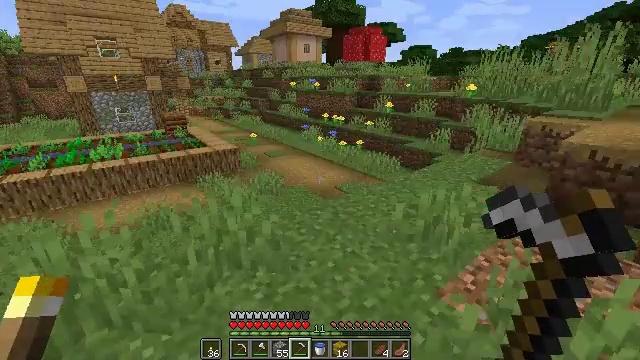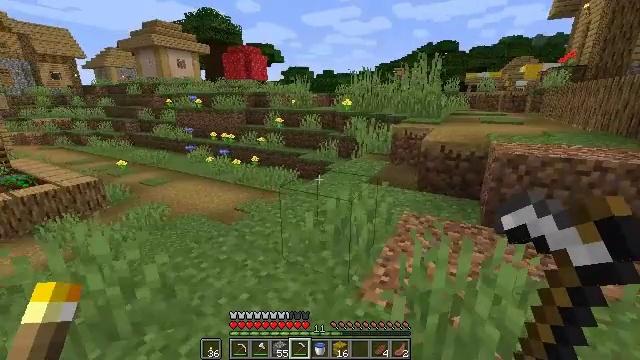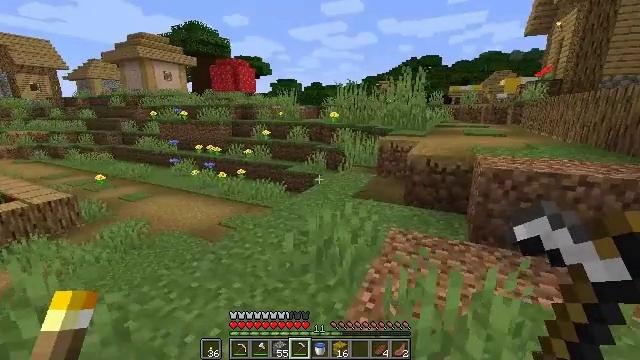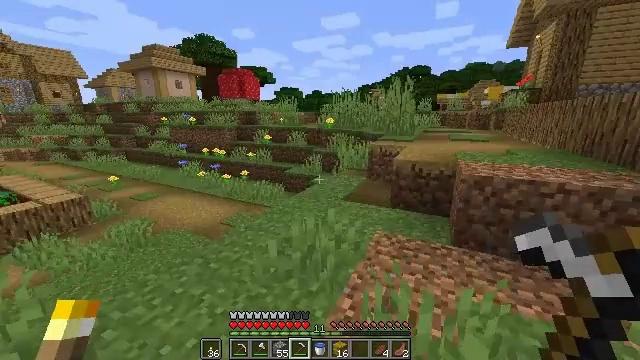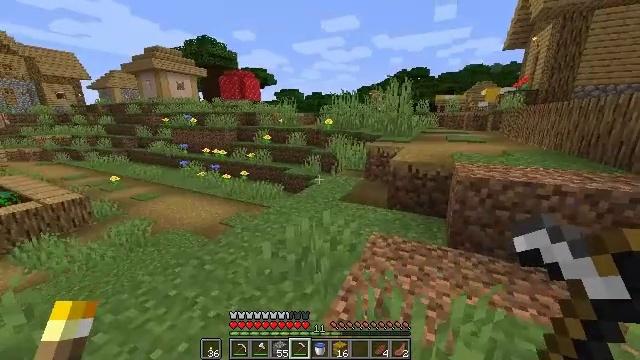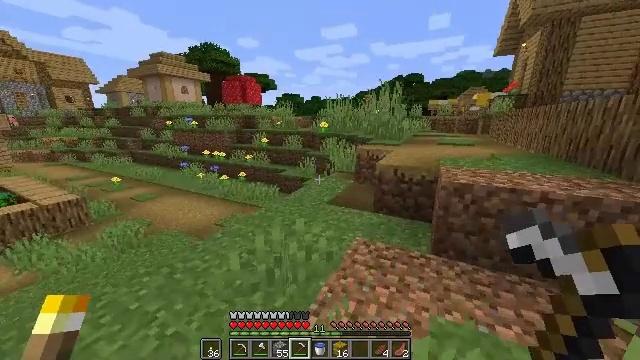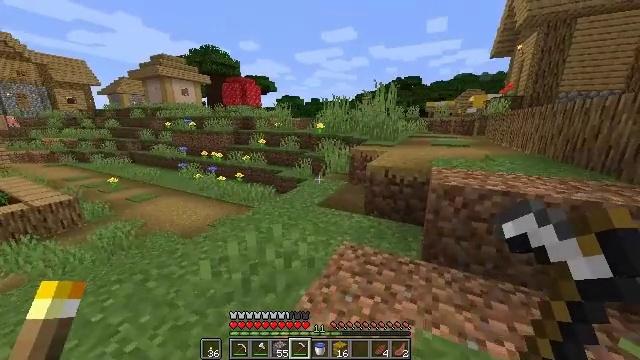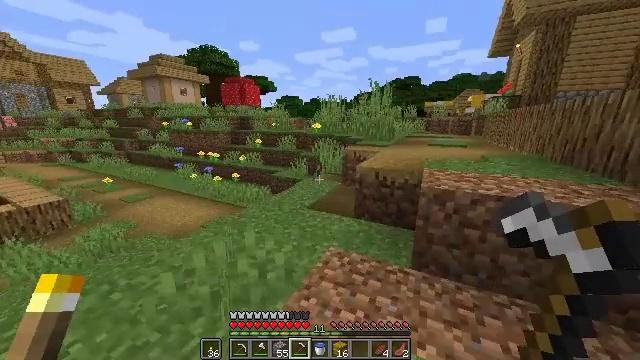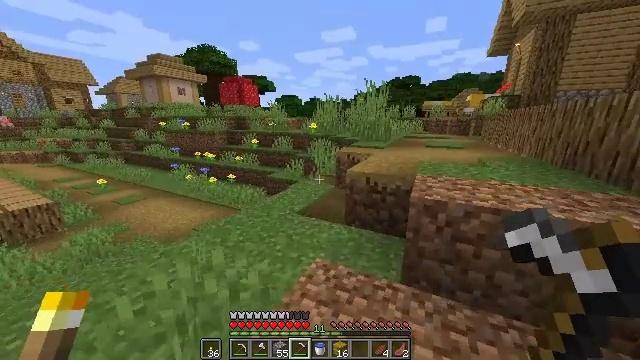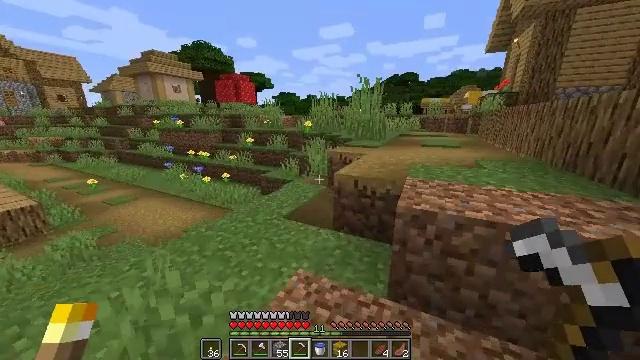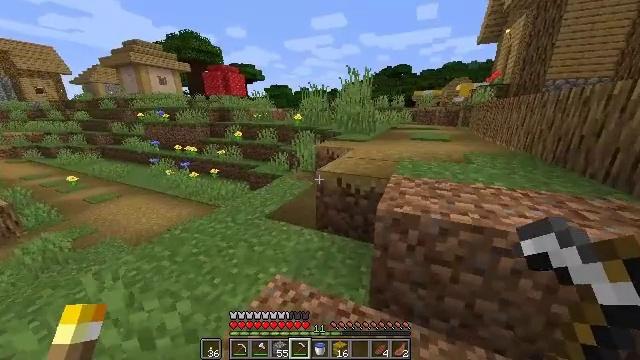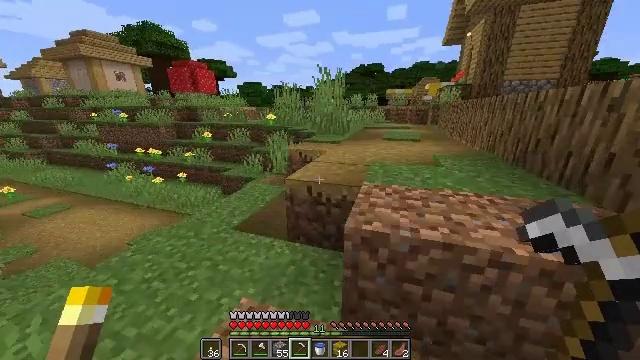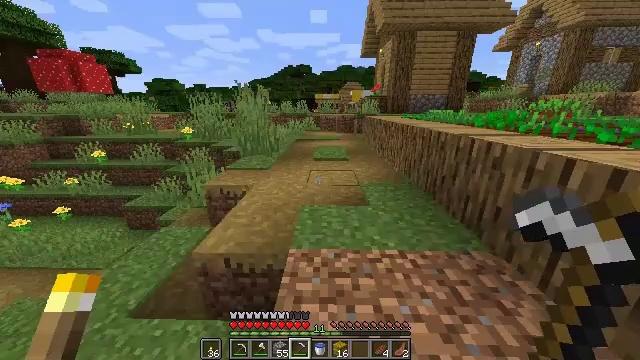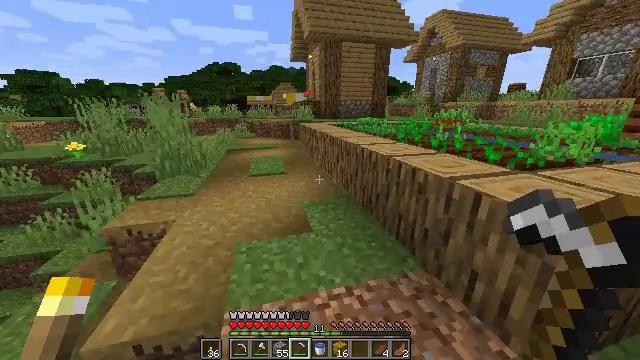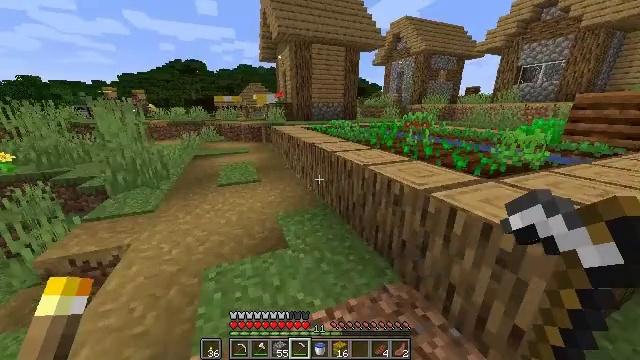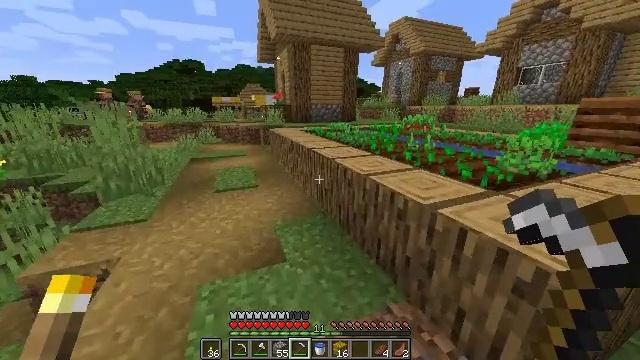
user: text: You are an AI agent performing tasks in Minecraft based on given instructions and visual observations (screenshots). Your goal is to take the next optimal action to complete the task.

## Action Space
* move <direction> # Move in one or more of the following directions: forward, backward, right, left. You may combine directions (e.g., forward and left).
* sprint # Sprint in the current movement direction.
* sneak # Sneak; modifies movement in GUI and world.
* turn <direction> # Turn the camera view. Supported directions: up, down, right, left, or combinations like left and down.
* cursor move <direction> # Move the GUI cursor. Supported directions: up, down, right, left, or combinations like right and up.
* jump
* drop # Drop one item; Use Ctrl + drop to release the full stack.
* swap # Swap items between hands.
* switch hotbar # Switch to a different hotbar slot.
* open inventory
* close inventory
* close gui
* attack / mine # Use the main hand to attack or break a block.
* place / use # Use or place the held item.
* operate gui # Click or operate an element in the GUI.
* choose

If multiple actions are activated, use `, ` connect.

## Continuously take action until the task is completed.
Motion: motion action
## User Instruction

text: Gather grass by holding the left mouse button.
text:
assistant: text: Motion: move right, turn right and up
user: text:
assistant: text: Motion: move forward and move right, sprint, turn right and up
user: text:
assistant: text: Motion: move forward and move right, sprint
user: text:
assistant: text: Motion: move forward and move right, sprint
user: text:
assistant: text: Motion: move forward and move right, sprint
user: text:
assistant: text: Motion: move forward and move right, sprint
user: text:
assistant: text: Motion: move forward and move right, sprint
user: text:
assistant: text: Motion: move forward and move right, sprint
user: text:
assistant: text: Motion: move forward and move right, sprint
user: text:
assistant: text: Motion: move forward and move right, sprint, turn right and down
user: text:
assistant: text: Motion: move forward and move right, sprint, turn right, jump
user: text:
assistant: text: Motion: move forward and move right, sprint, turn right, jump
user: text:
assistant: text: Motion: move forward and move right, sprint, turn right, jump
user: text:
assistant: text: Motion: move forward and move right, sprint, turn right, jump
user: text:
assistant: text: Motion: move forward and move right, sprint
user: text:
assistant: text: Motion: move forward and move right, sprint, turn right
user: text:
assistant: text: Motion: move forward, sprint, turn right and up
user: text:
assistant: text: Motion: move forward, sprint, turn right and up, jump
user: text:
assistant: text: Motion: move forward, sprint, turn right and up, jump
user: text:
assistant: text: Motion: move forward, sprint, turn right, jump
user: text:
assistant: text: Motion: move forward, sprint, turn right, jump
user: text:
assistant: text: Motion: move forward, sprint, jump
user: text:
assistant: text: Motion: move forward, sprint, jump
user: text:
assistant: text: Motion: move forward and move left, sprint, turn left and down, jump
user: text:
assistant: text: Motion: move forward and move left, sprint, turn left
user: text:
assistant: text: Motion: move forward and move left, sprint, turn left and down
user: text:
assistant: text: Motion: move forward and move left, sprint, turn left and down
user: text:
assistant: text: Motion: move forward and move left, sprint, turn left and down
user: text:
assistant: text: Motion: move forward and move left, sprint, turn left
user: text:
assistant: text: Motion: move forward and move left, sprint